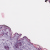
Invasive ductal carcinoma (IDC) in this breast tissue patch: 1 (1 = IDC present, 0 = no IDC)